Question: I am trying to get started with Maven and m2eclipse but I keep getting missing artifact errors:

'log4j' is in my local repository. I have m2eclipse set up to use an external installation of Maven although I realize that for dependency resolution it uses the embedded maven. I don't have any custom settings for maven set up, this is a plain install of m2eclipse and maven. I am able to add the dependencies I want through m2eclipse (such as log4j) and it adds them to my pom file. I am at home and not behind a corporate or particularly restrictive firewall.
Can anybody help me figure out what is going on?
Pom file:
'''
<project xmlns="http://maven.apache.org/POM/4.0.0" xmlns:xsi="http://www.w3.org/2001/XMLSchema-instance" xsi:schemaLocation="http://maven.apache.org/POM/4.0.0 http://maven.apache.org/xsd/maven-4.0.0.xsd">
<modelVersion>4.0.0</modelVersion>
<groupId>org.xonatype.mavenbook.ch04</groupId>
<artifactId>simple-weather</artifactId>
<version>1.0</version>
<name>Simple Weather</name>
<dependencies>
<dependency>
<groupId>junit</groupId>
<artifactId>junit</artifactId>
<version>4.8.2</version>
<type>jar</type>
<scope>test</scope>
</dependency>
<dependency>
<groupId>log4j</groupId>
<artifactId>log4j</artifactId>
<version>1.2.16</version>
<type>bundle</type>
<scope>compile</scope>
</dependency>
<dependency>
<groupId>dom4j</groupId>
<artifactId>dom4j</artifactId>
<version>200<PHONE></version>
<type>jar</type>
<scope>compile</scope>
</dependency>
<dependency>
<groupId>jaxen</groupId>
<artifactId>jaxen</artifactId>
<version>1.1.1</version>
<type>jar</type>
<scope>compile</scope>
</dependency>
<dependency>
<groupId>velocity</groupId>
<artifactId>velocity</artifactId>
<version>1.5</version>
<type>pom</type>
<scope>compile</scope>
</dependency>
</dependencies>
<properties>
<project.build.sourceEncoding>UTF-8</project.build.sourceEncoding>
</properties>
</project>
'''
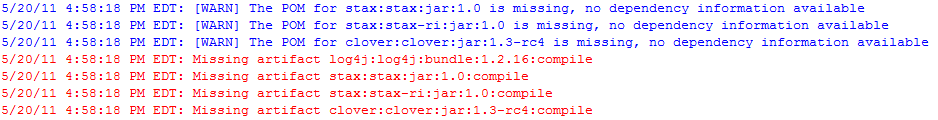
Answer: change '<type>bundle</type>' to '<type>jar</type>'